Question: I am making a game and I want the camera to be at the side of the two players, approximately 10 metres from the centre point between the two with rotation so it is 90 degrees from the line between the two, example picture here:

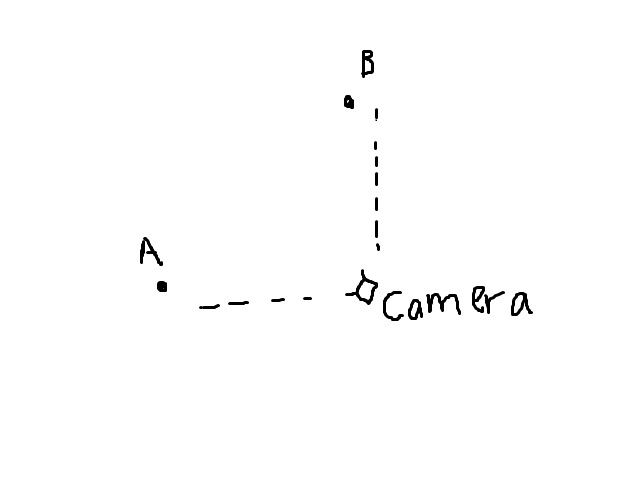
Answer: Let's coordinates of given points are (Ax,Ay), (Bx,By)
In vector form:
= ()/2 + - 1/2 * Perpendicular()
BAx = Bx-Ax ; BAy = By-Ay
BAPerpX = - BAy ; BAPerpY = BAx
Cx = Ax/2 +Bx/2 +- BAPerpX/2
Cy = Ay/2 +By/2 +- BAPerpY/2
Choose sign '+' or '-', and point C will lie to left or to right relative to A-B line